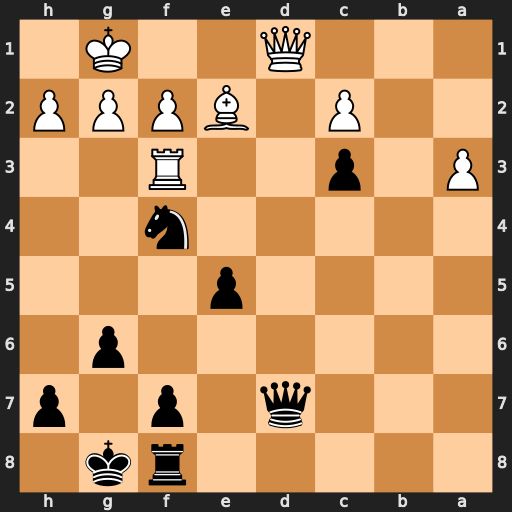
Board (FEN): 5rk1/3q1p1p/6p1/4p3/5n2/P1p2R2/2P1BPPP/3Q2K1
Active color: b
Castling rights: -
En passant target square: -
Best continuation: Qxd1+ Bxd1 Rd8